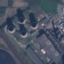
Land use / land cover: Industrial